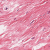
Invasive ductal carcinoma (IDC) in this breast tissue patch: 0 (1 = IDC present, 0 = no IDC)